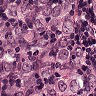
Metastatic tissue present: yes